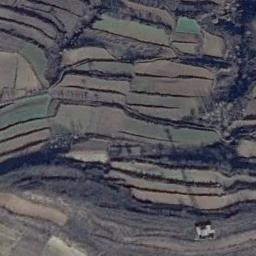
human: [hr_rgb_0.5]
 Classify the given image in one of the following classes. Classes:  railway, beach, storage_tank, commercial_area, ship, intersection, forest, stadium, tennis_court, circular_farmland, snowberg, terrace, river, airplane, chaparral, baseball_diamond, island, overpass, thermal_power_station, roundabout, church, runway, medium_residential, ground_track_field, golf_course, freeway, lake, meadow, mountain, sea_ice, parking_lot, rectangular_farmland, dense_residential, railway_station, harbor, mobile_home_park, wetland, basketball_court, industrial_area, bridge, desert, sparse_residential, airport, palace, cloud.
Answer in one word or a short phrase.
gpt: terrace